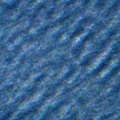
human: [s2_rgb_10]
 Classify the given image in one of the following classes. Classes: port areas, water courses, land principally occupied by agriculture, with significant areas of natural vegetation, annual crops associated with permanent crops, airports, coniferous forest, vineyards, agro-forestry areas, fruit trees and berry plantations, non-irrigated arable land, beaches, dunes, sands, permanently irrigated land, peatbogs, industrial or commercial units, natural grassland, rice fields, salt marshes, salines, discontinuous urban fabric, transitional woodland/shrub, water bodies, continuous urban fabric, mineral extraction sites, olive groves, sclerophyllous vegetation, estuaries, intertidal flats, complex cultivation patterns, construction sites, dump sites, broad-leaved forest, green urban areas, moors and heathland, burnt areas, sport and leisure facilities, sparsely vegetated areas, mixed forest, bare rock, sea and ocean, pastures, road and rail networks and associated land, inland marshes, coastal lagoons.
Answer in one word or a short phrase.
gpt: sea and ocean